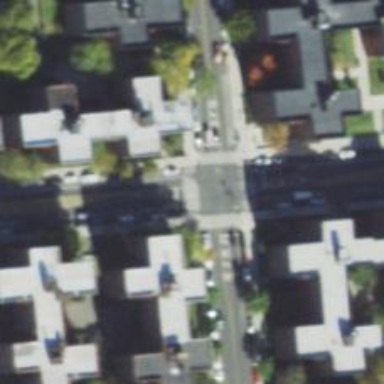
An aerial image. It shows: Footway with asphalt surface and zebra crossing.